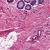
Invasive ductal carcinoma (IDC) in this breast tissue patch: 0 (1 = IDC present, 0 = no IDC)